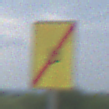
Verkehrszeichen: EndeUmleitung
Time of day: Midday
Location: Outdoor (RoadRail)
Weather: PartlyCloudy
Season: NotSpecified
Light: Natural